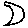
Label: moon